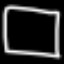
Label: square